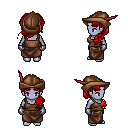
a pixel art fantasy rpg character, female body template, dark elf, purple skin, brown pirate shirt, robe skirt, red princess hairstyle, leather cap, metal gloves, four views (front, back, left, right), 2x2 character sprite sheet, small pixel art, hard edges, no anti-aliasing